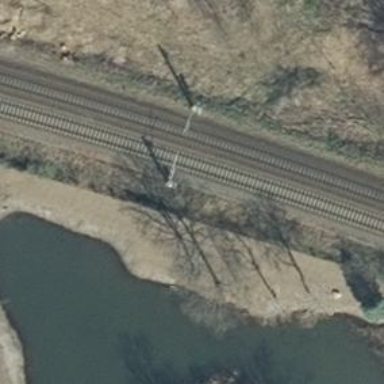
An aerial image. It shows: Milestone along the railway with catenary mast.